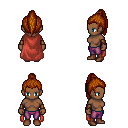
a pixel art fantasy rpg character, female body template, human, dark skin, maroon cape, magenta pants, brunette long topknot hairstyle, leather bracers, brown shoes, four views (front, back, left, right), 2x2 character sprite sheet, small pixel art, hard edges, no anti-aliasing